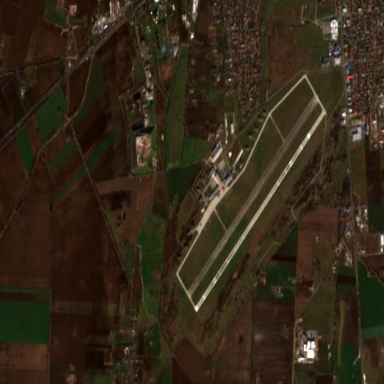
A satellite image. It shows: International public aerodrome (airport).